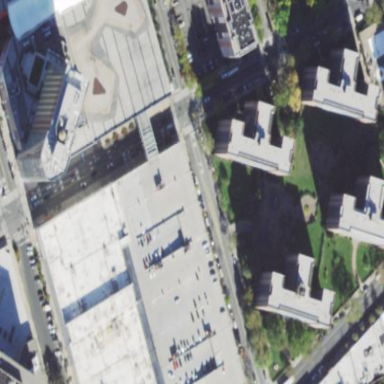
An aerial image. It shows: Multi-storey parking building.